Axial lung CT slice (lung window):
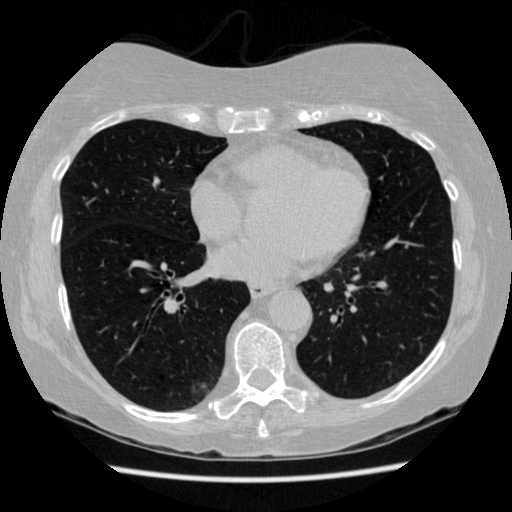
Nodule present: no